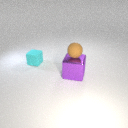
large purple metal cube in front of small cyan rubber cube